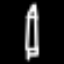
Label: pencil